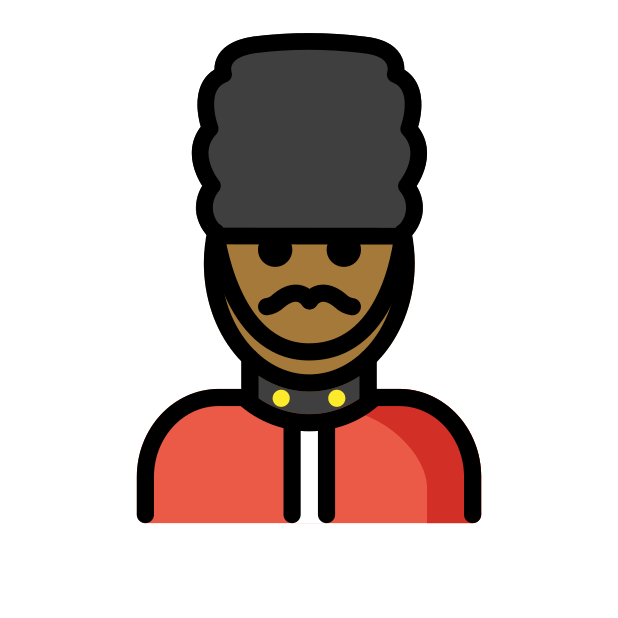
man guard: medium-dark skin tone